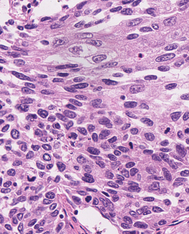
Tumor epithelial tissue: yes
Tumor-associated stroma tissue: no
Normal tissue: no